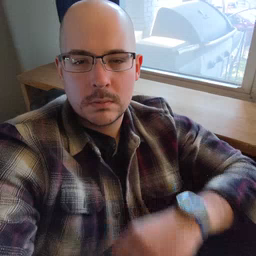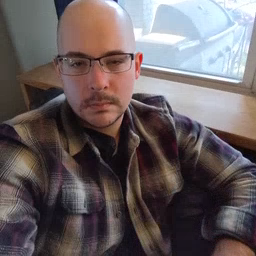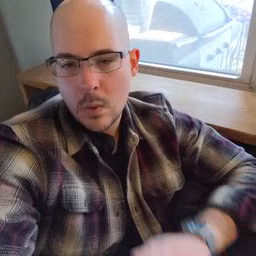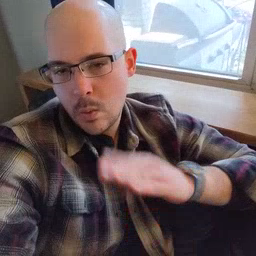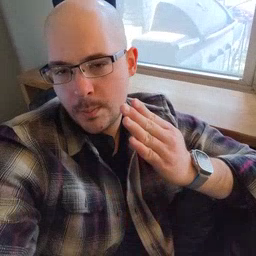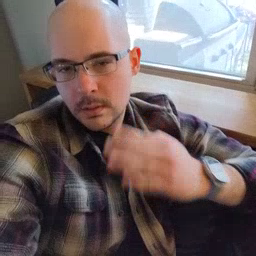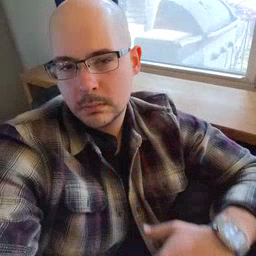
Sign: open